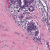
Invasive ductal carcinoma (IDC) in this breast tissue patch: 0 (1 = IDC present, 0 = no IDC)